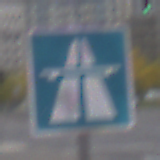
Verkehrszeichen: Autobahn
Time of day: MorningAfternoon
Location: Outdoor (Urban)
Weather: Overcast
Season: NotSpecified
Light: Natural